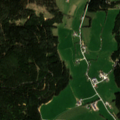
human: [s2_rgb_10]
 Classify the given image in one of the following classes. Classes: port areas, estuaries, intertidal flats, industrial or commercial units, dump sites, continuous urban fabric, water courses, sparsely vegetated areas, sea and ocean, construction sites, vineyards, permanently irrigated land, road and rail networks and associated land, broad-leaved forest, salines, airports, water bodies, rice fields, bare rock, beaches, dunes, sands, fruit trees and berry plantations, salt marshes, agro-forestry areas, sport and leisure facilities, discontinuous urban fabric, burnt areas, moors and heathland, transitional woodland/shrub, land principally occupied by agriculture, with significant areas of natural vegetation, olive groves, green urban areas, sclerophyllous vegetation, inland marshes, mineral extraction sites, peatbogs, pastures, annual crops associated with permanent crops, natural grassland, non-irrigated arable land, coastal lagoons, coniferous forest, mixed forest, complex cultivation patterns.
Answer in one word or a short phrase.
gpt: discontinuous urban fabric, pastures, land principally occupied by agriculture, with significant areas of natural vegetation, coniferous forest